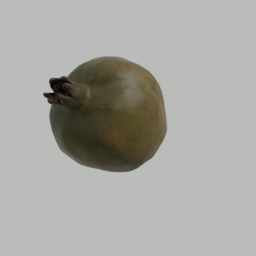
Label: nature